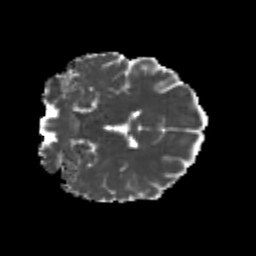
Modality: MD
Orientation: coronal
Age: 21
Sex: male
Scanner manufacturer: siemens
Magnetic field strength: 3 T
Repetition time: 3.5 s
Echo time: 0.104 s